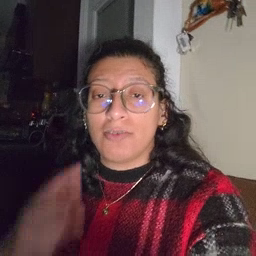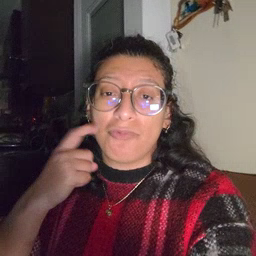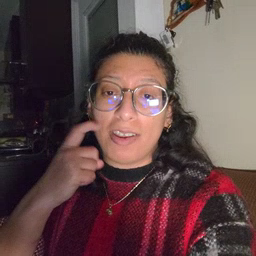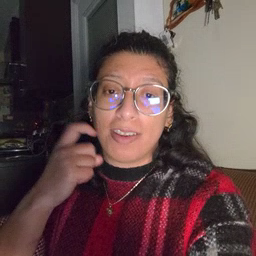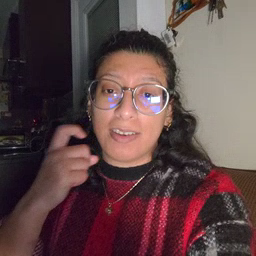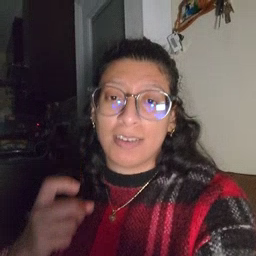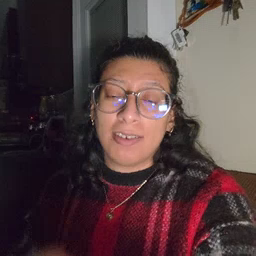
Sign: cry